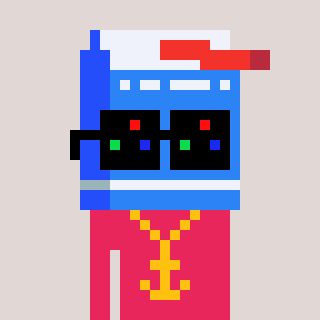
a pixel art character with square black sunglasses, a milk-shaped head and a redpinkish-colored body on a warm background